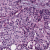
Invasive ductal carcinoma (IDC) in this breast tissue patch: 0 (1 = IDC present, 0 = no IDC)